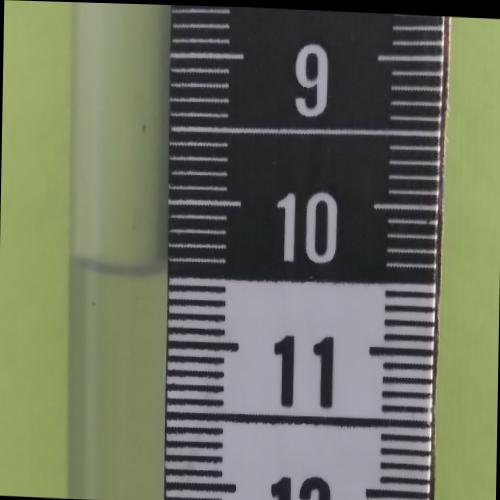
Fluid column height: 10.5 cm